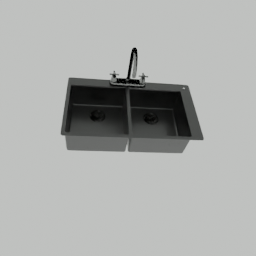
Label: appliances